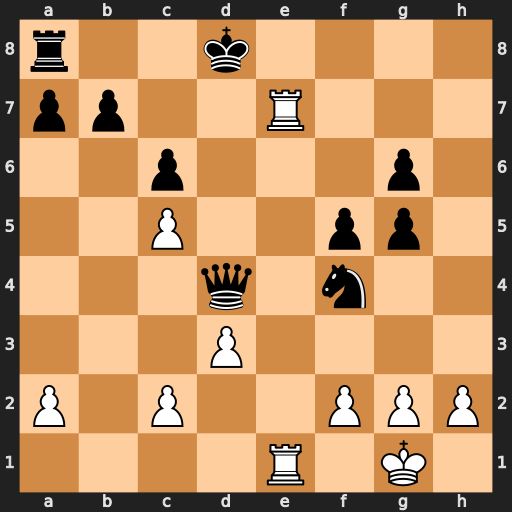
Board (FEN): r2k4/pp2R3/2p3p1/2P2pp1/3q1n2/3P4/P1P2PPP/4R1K1
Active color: w
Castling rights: -
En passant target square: -
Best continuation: Re8+ Kc7 R1e7+ Qd7 Rxd7+ Kxd7 Rxa8